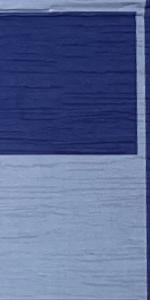
Label: Empty